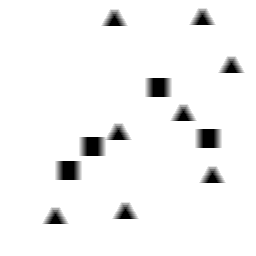
Squares: 4
Triangles: 8
Stars: 0
Total shapes: 12